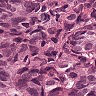
Metastatic tissue present: yes